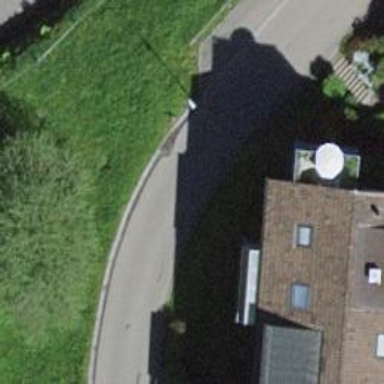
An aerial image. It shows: Smoothly paved residential road.